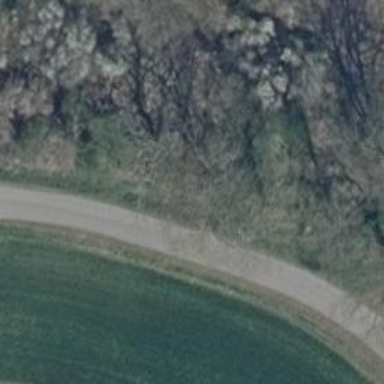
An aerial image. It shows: Paved track road.